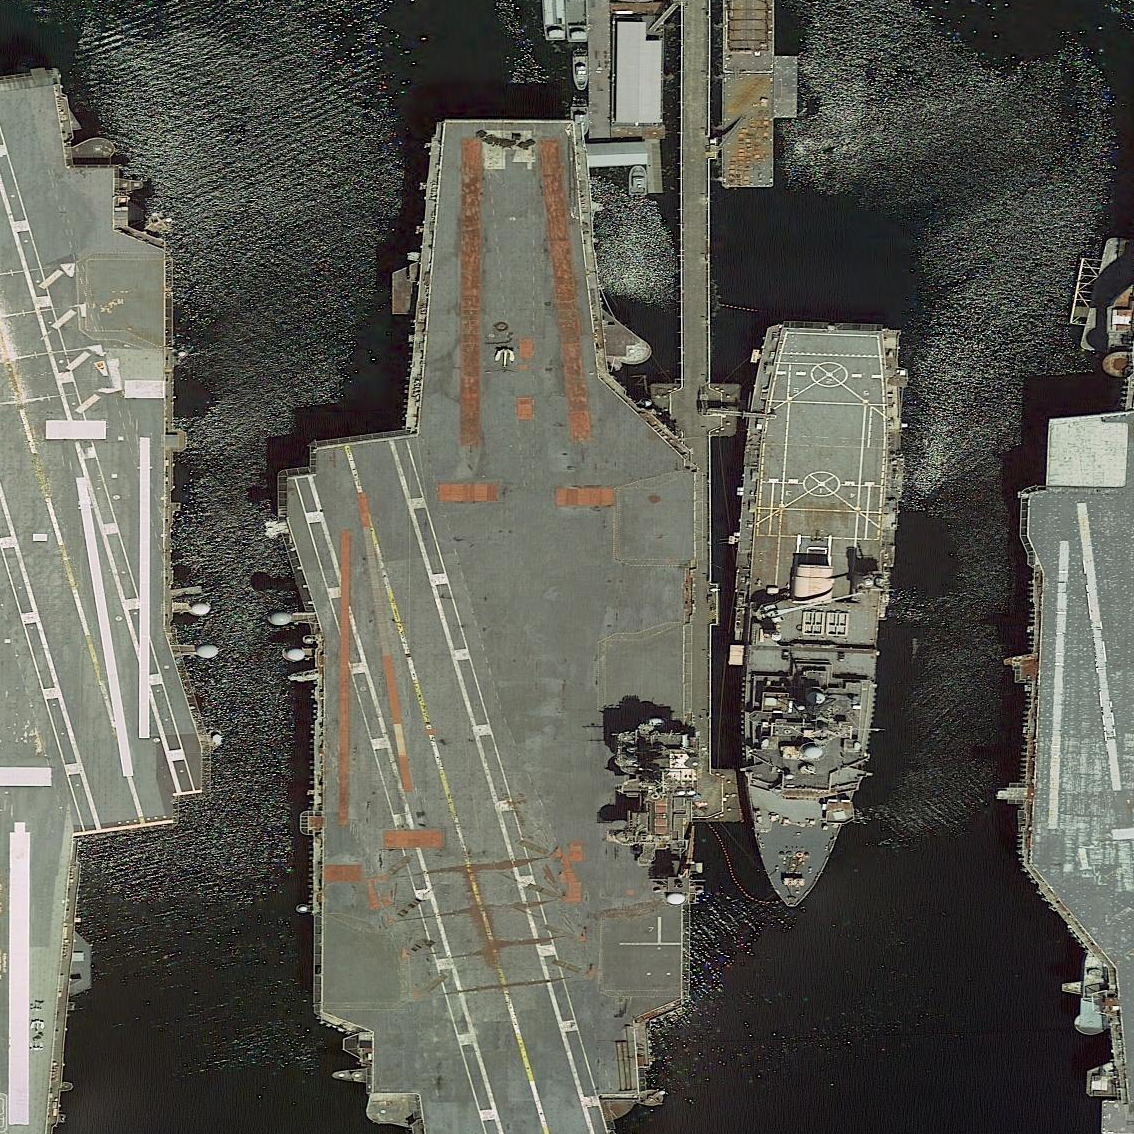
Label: aircraft_carrier